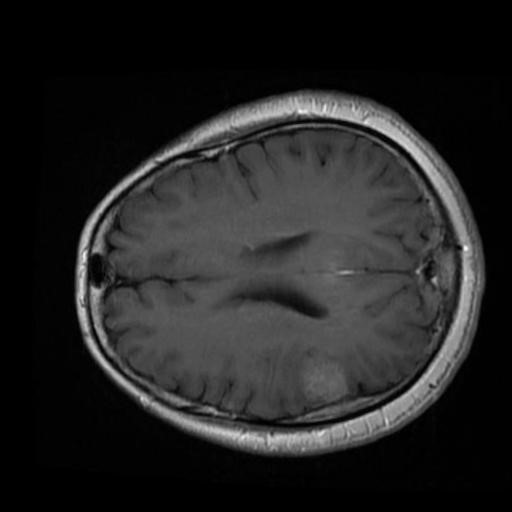
Label: brain_menin